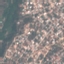
Label: Residential